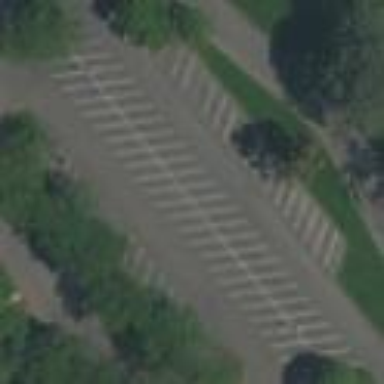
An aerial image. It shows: Parking area with surface.